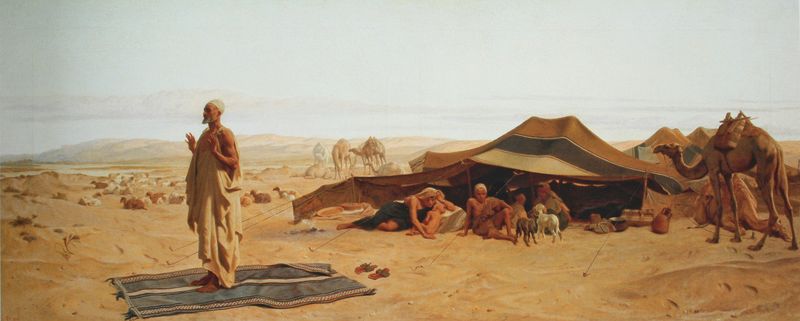
Titel: Abendgebet in der Wüste
Künstler: Frederick Goodall
Standort: Hamburg
Institution: Kunsthalle
Schlagwörter: blau, gemälde, gestein, himmel, körper, mann, meer, schatten, umhang, wasser, weiß, wolken, gelb, landschaft, menschen, ocker, sand, see, sitzen, braun, frau, geste, grau, hintergrund, kleid, licht, männer, orange, gras, hund, tier, tiere, beige, muster, teppich, bart, kappe, mütze, arme, stehen, stein, steine, bildnis, hände, erde, ferne, horizont, hügel, weite, wind, gewand, mantel, decke, familie, kind, mutter, pflanze, kinder, krug, liegen, ruhen, süden, beobachten, afrika, berge, gebirge, hitze, sahara, wüste, dunst, herde, rast, seile, gestreift, streifen, sandalen, gestalt, taue, gefäß, schaf, alter, orient, wandern, barfuß, beten, gebet, schuh, sandfarben, pantoffel, sandale, fernweh, reise, teppisch, betend, schafe, ausruhen, ziege, arabien, islam, rasten, araber, quasten, zelt, ziegen, kamel, lagern, betender, zicklein, beduine, beduinen, beduinenzelt, moslem, kamele, dromedar, muslim, gebetsteppich, mekka, muslime, nomaden, dromedare, kamle, exotishc, puvis de chavanne, islma, teppichquasten, gen mekka, wüste camp gebet hitze kamele karawana